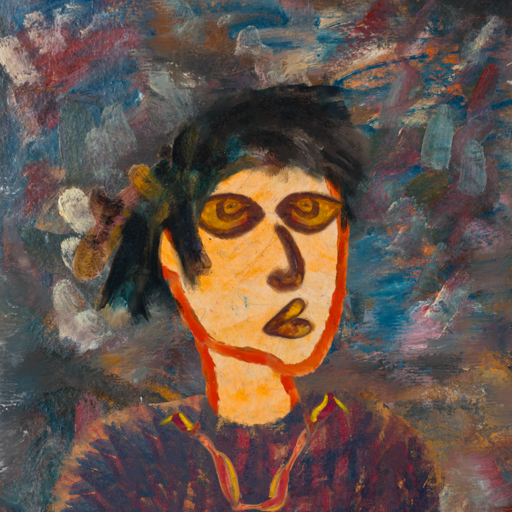
Background: Boggyland, Head And Neck Side: Experience, Face Side: Comrade, Bust: In_The_Sun, Hair Side: Pipe, Head Accessory: Blank, Second Necklace: Gypsy_Mother_1, Necklace: Blank, Baby: Blank